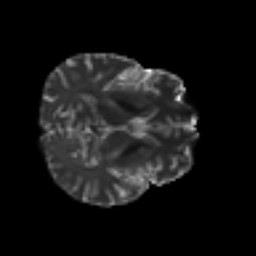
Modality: T2w
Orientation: axial
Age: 32
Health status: ill
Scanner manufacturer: philips
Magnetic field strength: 3 T
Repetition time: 9 s
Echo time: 0.127 s